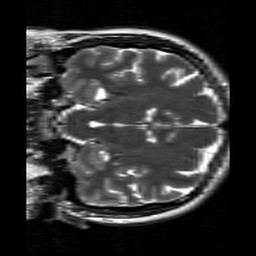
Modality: T2w
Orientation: coronal
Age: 25
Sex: female
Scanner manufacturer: siemens
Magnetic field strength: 3 T
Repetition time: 7 s
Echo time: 0.09 s